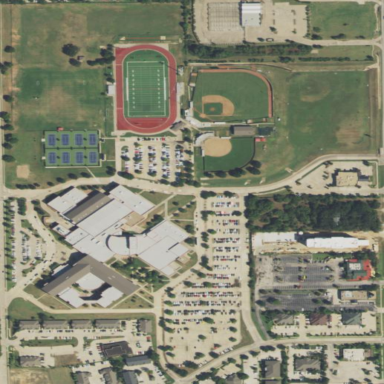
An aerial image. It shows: High School with the amenity of school.